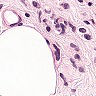
Metastatic tissue present: yes